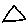
Label: triangle